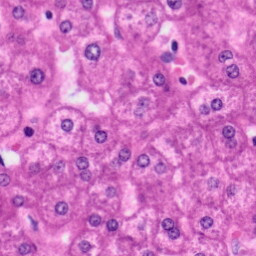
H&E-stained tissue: Liver